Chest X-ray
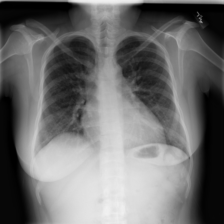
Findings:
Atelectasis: negative
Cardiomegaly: negative
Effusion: negative
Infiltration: positive
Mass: negative
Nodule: negative
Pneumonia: negative
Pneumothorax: negative
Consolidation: negative
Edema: negative
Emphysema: negative
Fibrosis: negative
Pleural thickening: negative
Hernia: negative